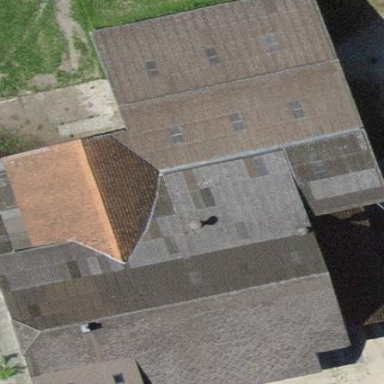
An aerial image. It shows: Farm building.